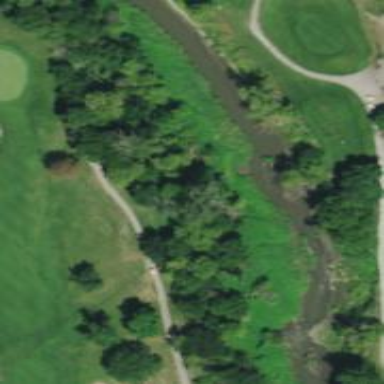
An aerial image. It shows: Well-maintained path for golf carts. The track type is grade1.